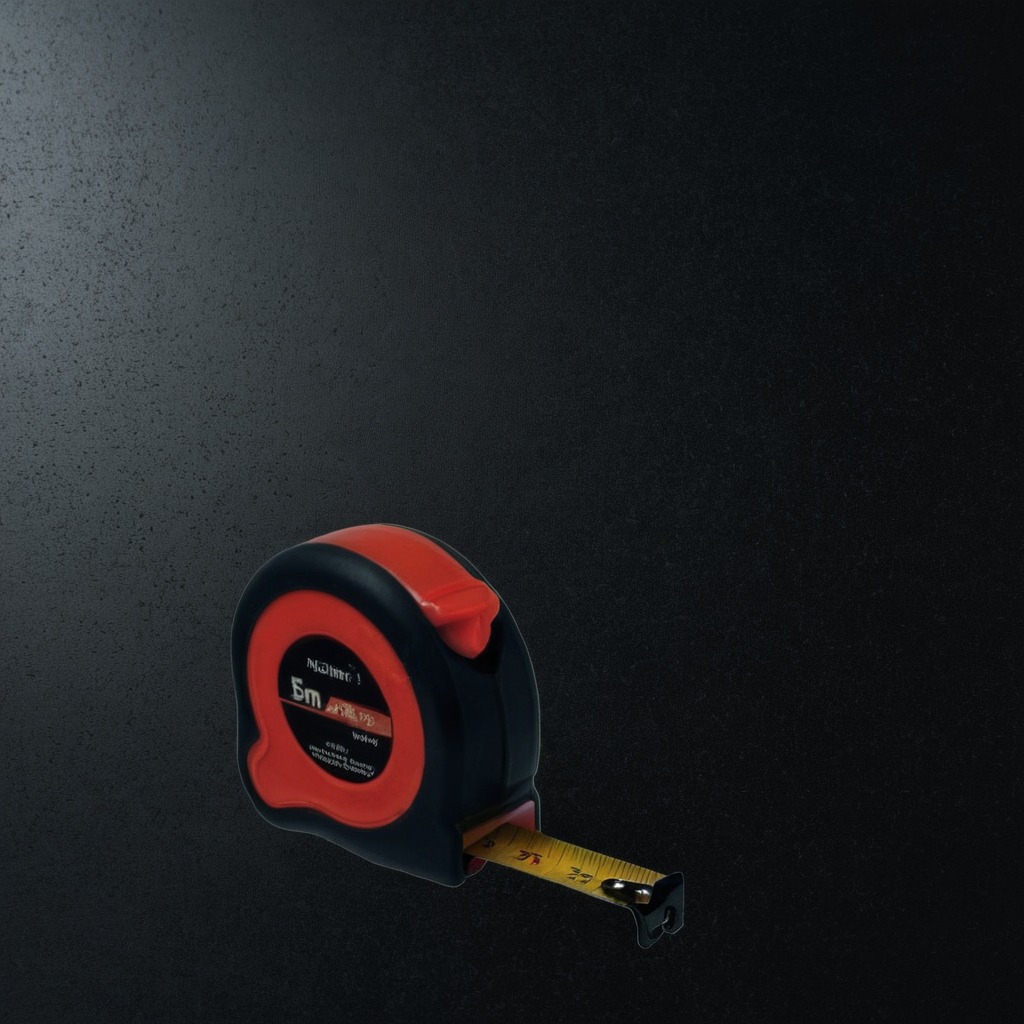
A measuring tape lying on a clean granite tabletop covered with a black rubber mat inside a workshop at night dim ambient light soft shadows worn but beneath the mat